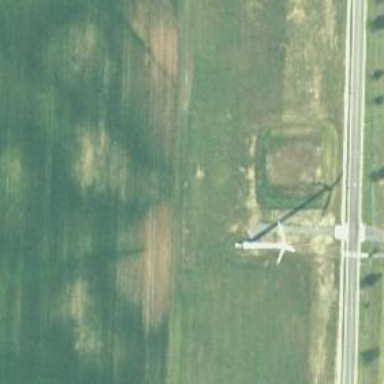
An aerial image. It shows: Wind turbine generating power.